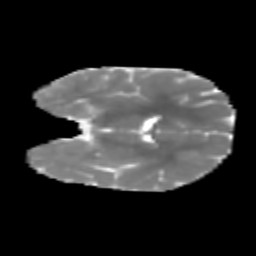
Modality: MD
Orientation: coronal
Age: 7
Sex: female
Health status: healthy